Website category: camera
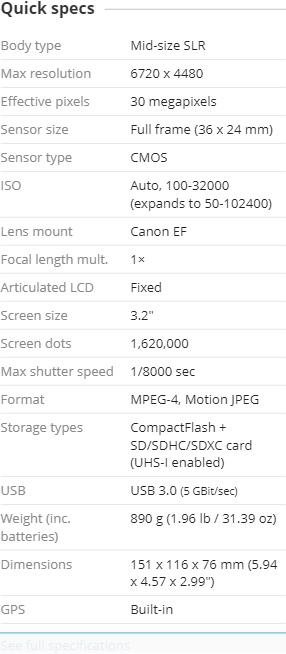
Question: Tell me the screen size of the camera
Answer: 3.2

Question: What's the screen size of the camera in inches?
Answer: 3.2

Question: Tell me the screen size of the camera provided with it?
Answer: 3.2

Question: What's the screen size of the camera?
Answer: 3.2

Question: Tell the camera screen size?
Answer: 3.2

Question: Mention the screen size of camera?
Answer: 3.2

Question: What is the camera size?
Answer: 3.2

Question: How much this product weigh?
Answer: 890 g (1.96 lb / 31.39 oz )

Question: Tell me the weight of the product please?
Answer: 890 g (1.96 lb / 31.39 oz )

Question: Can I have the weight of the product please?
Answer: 890 g (1.96 lb / 31.39 oz )

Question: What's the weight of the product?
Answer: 890 g (1.96 lb / 31.39 oz )

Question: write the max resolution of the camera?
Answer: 6720 x 4480

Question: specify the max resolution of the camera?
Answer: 6720 x 4480

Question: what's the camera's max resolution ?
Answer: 6720 x 4480

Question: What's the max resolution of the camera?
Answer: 6720 x 4480

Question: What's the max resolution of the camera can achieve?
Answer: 6720 x 4480

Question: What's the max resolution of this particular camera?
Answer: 6720 x 4480

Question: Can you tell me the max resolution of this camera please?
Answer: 6720 x 4480

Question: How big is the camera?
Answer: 151 x 116 x 76 mm (5.94 x 4.57 x 2.99 )

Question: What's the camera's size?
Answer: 151 x 116 x 76 mm (5.94 x 4.57 x 2.99 )

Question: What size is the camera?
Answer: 151 x 116 x 76 mm (5.94 x 4.57 x 2.99 )

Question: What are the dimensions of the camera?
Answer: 151 x 116 x 76 mm (5.94 x 4.57 x 2.99 )

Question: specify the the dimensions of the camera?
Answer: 151 x 116 x 76 mm (5.94 x 4.57 x 2.99 )

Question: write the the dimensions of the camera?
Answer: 151 x 116 x 76 mm (5.94 x 4.57 x 2.99 )

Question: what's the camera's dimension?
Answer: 151 x 116 x 76 mm (5.94 x 4.57 x 2.99 )